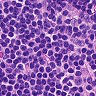
Metastatic tissue present: no